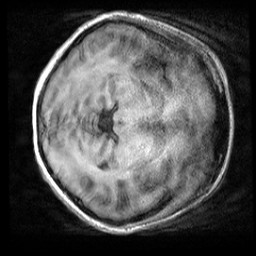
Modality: T1w
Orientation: axial
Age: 36
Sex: female
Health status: healthy
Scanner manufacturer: siemens
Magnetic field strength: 3 T
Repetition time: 2 s
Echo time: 0.00232 s